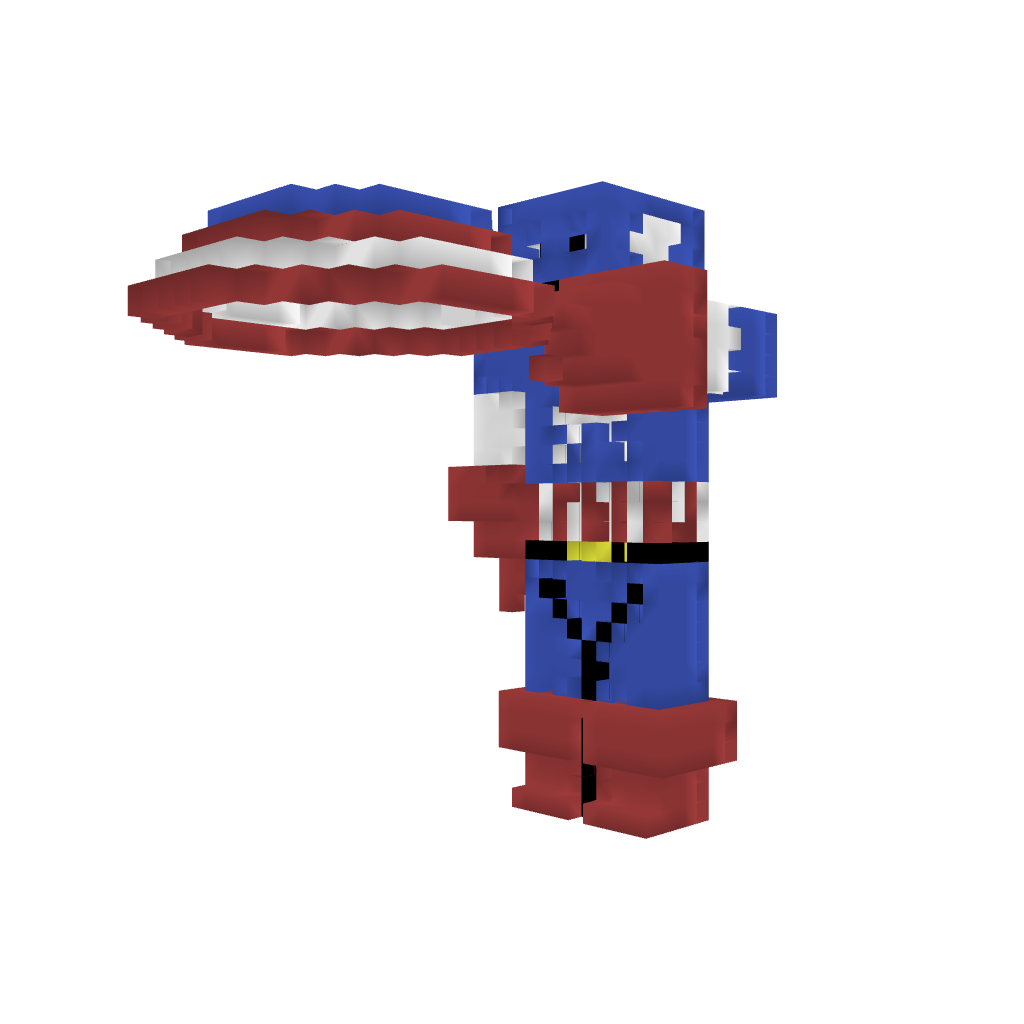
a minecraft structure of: Captain America Statue bad low quality